Interaction volume radius: 5 \u00c5
Interaction volume height: 10 \u00c5
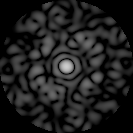
Disorder parameter: 0.8831